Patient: sex M, age 46
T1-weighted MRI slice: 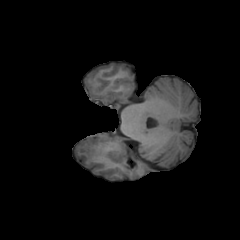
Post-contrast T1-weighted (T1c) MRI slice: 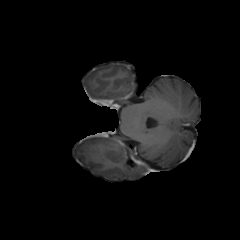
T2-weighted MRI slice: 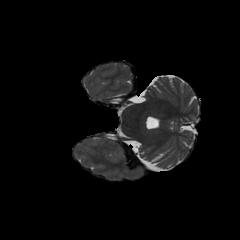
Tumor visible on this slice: no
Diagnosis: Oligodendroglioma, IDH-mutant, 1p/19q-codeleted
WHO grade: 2